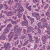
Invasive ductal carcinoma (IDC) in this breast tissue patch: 1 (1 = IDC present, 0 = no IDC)